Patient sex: M
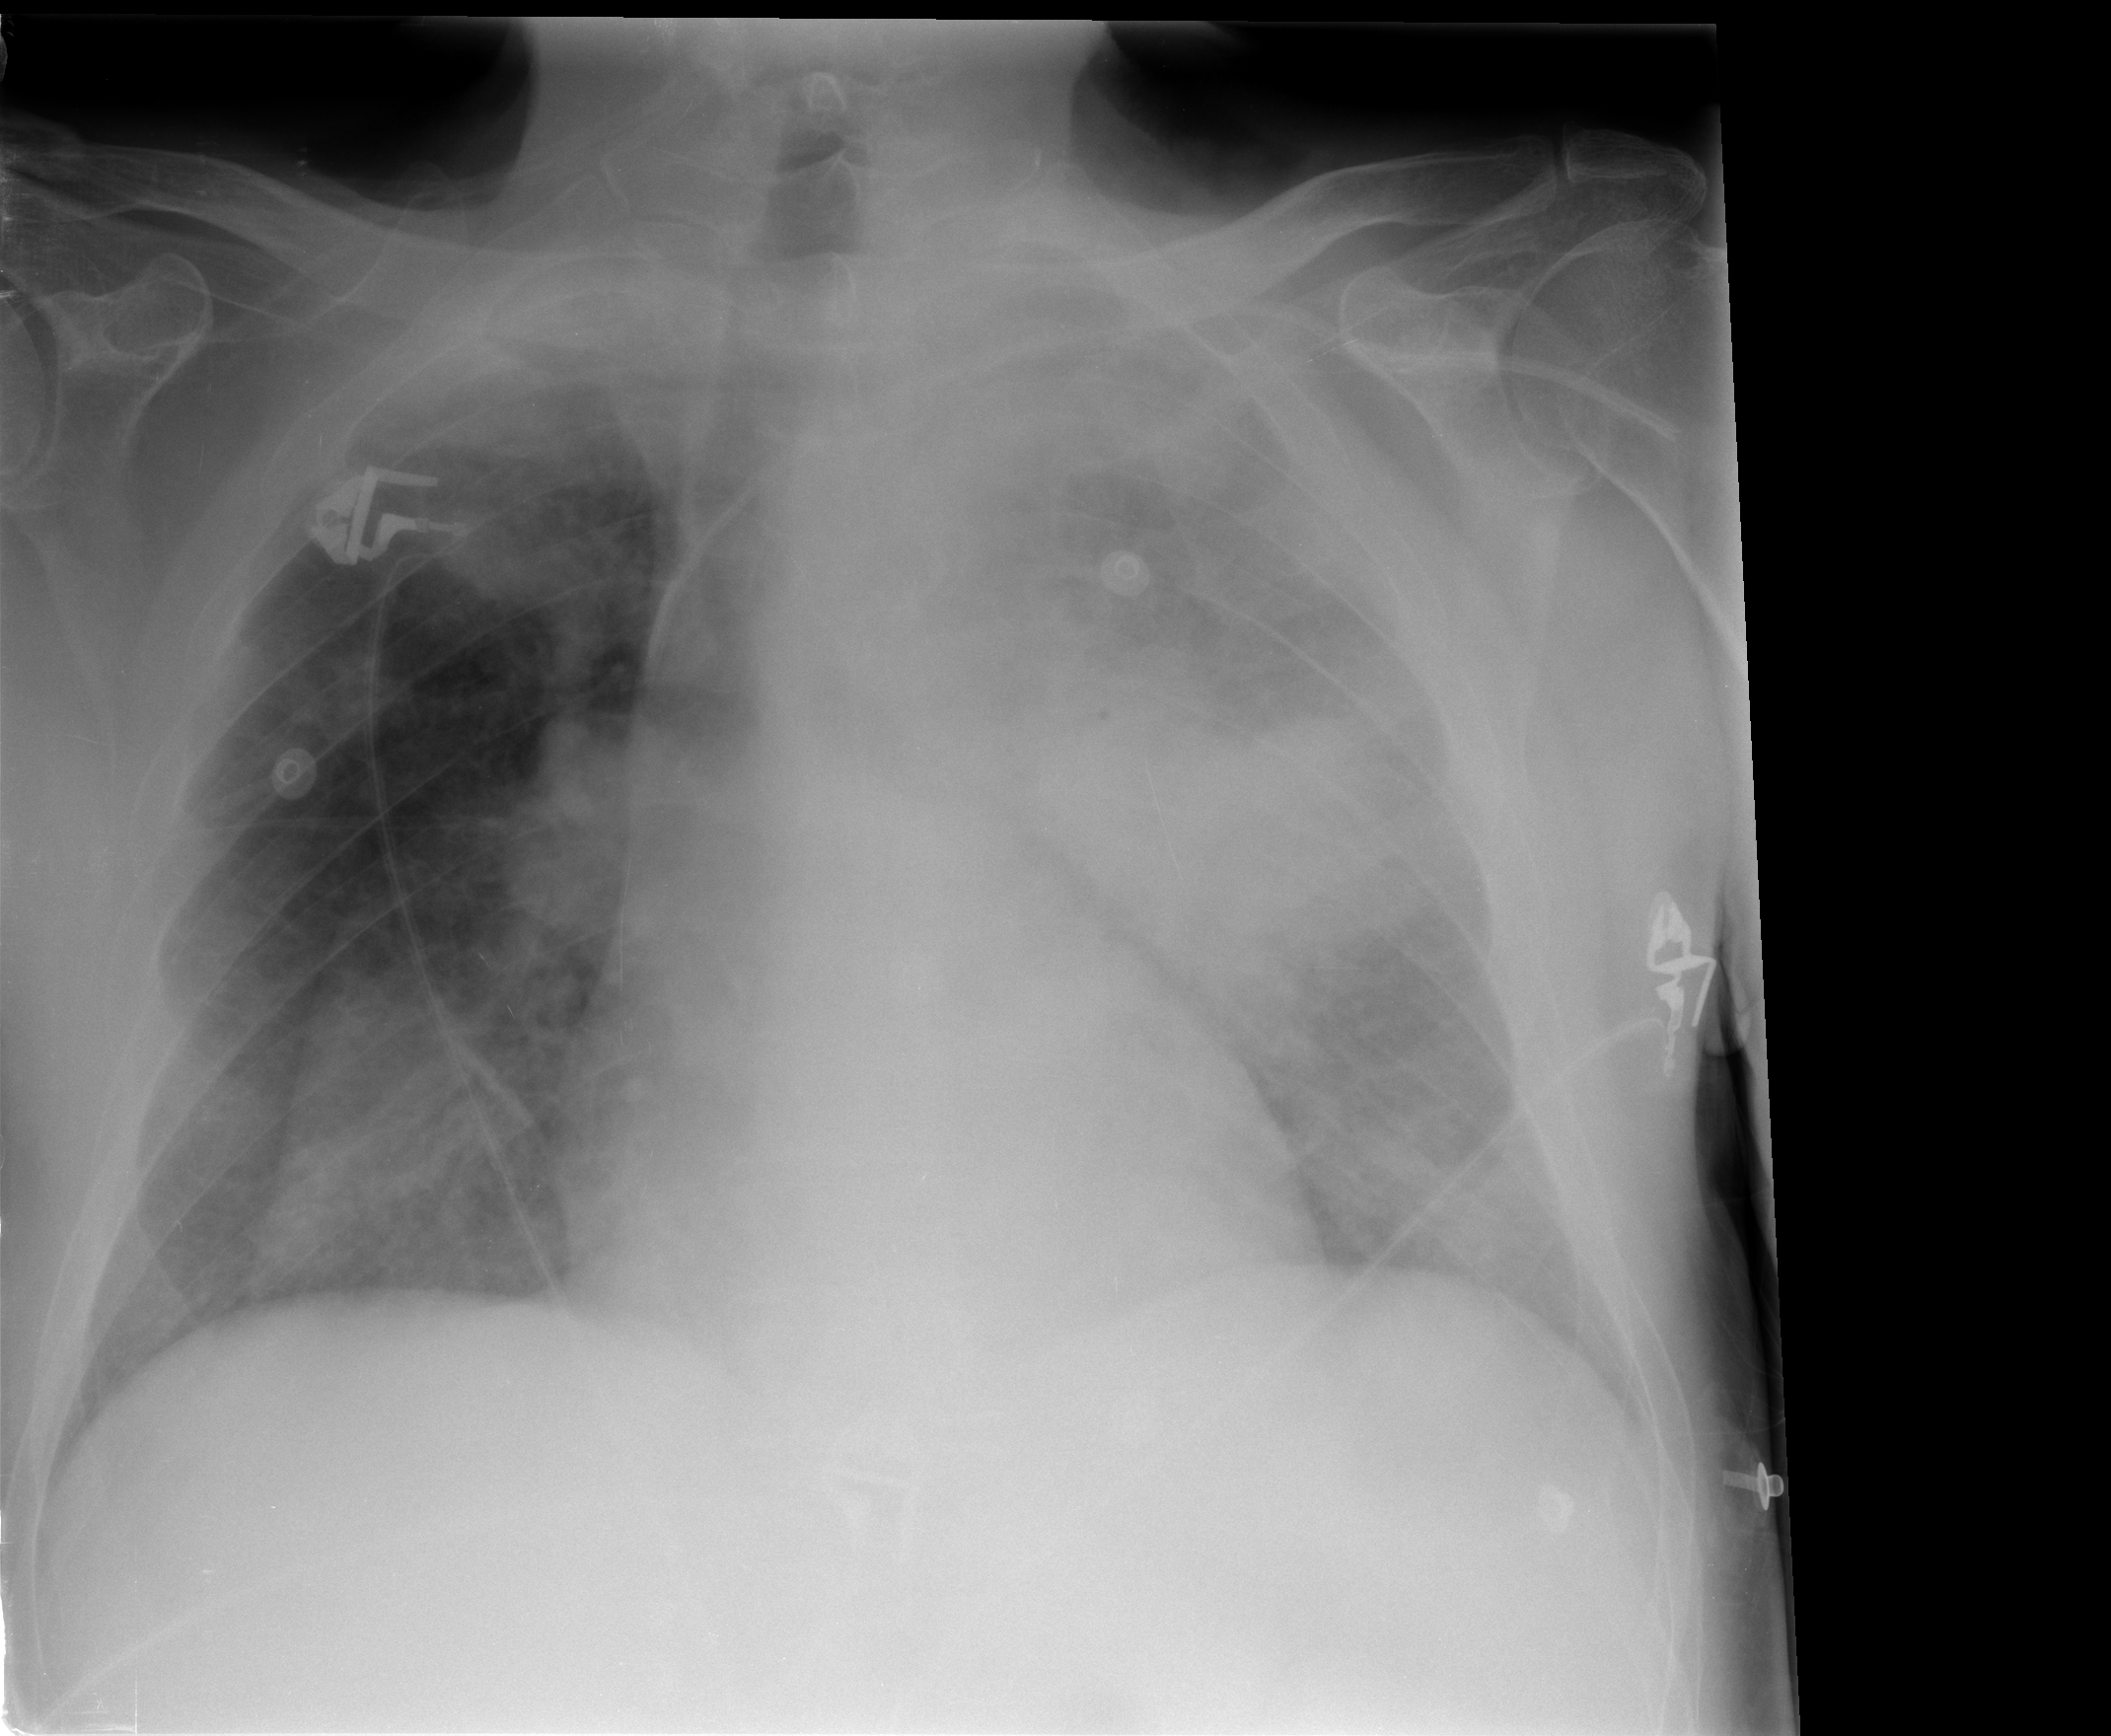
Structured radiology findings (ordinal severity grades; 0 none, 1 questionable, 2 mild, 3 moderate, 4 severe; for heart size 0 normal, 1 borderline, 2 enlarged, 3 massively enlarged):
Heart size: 0
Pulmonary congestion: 0
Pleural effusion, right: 0
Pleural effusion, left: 0
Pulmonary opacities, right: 3
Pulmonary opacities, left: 4
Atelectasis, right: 2
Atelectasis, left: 3